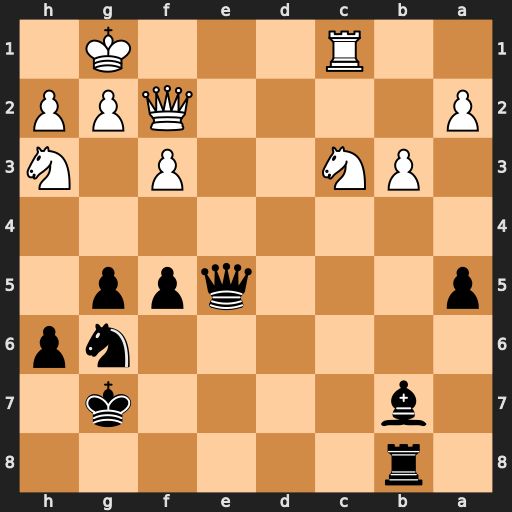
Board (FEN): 1r6/1b4k1/6np/p3qpp1/8/1PN2P1N/P4QPP/2R3K1
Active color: b
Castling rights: -
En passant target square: -
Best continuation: g4 fxg4 fxg4